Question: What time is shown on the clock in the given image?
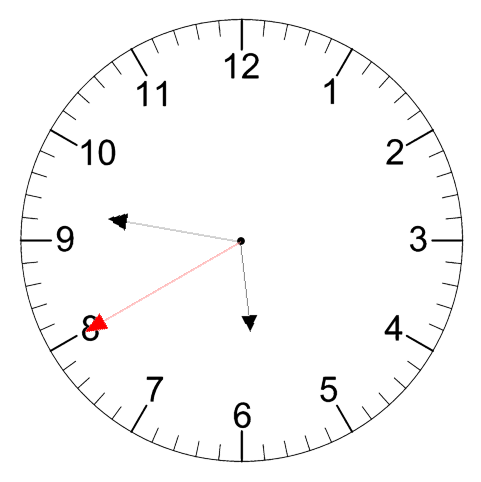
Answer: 05:46:40